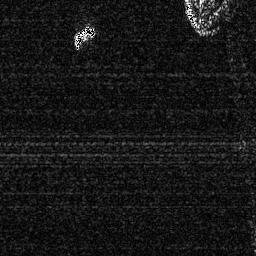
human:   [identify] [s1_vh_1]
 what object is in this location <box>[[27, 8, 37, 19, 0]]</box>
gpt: <ref>1 medium ship at the top</ref>